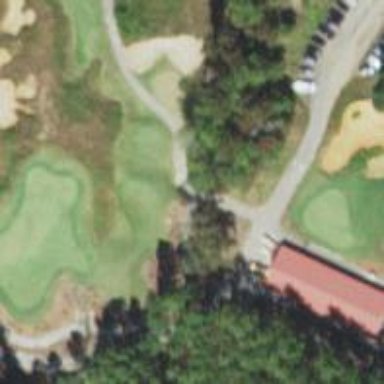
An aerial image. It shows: Path designated for golf carts.